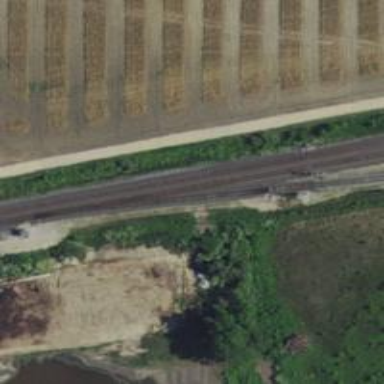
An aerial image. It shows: Railway siding with rails.